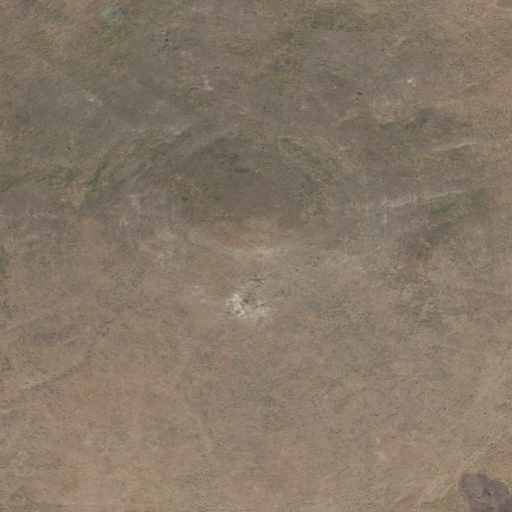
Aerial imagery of mountain in Idaho named Ant Butte containing grassland and shrub